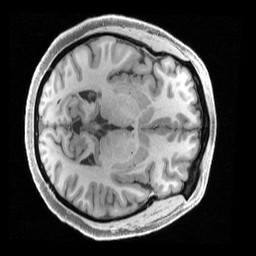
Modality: T1w
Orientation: axial
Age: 47
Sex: female
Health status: ill
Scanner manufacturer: siemens
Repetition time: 2.4 s
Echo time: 0.00231 s